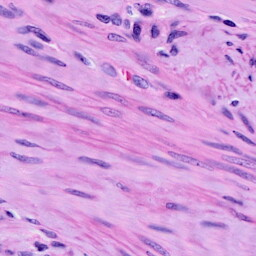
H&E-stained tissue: Cervix